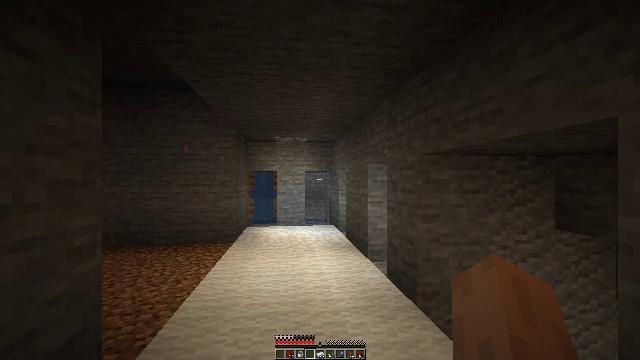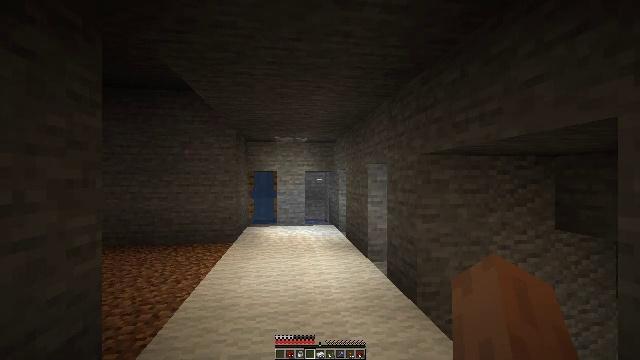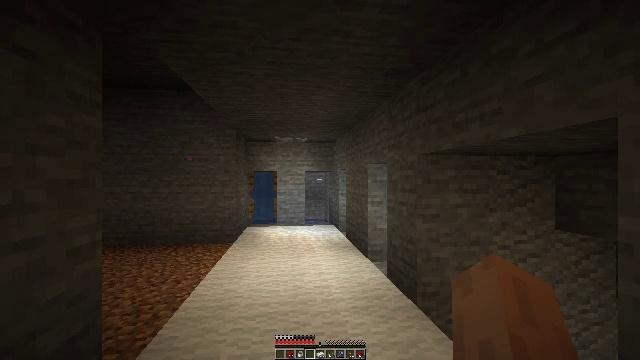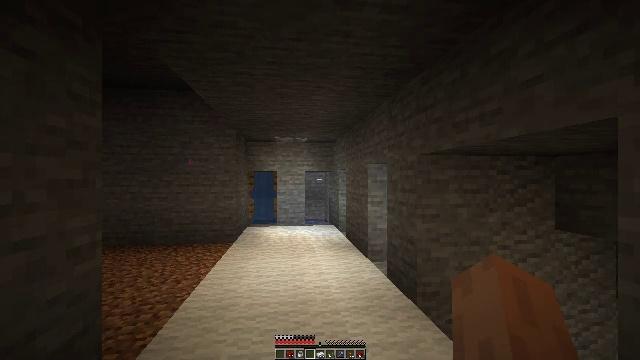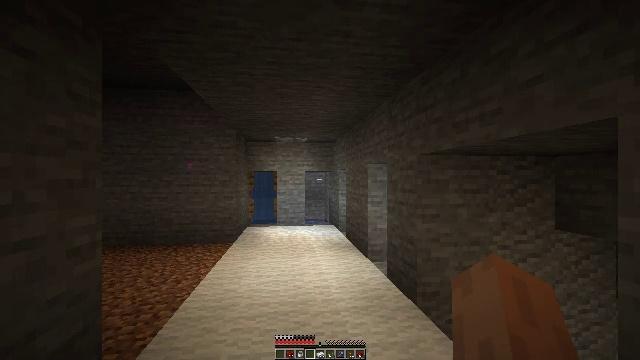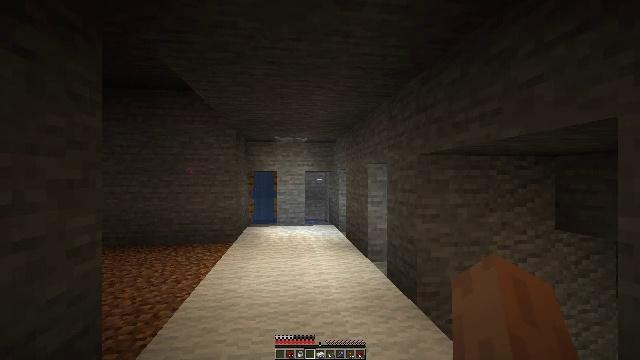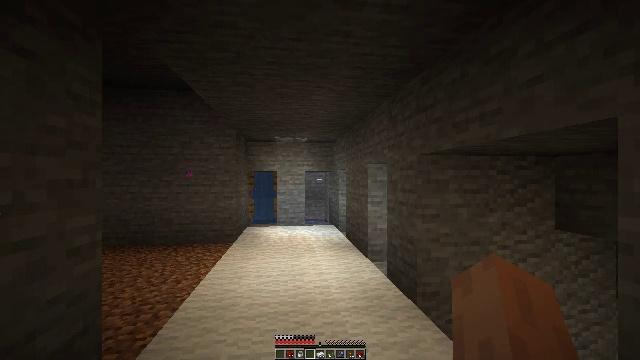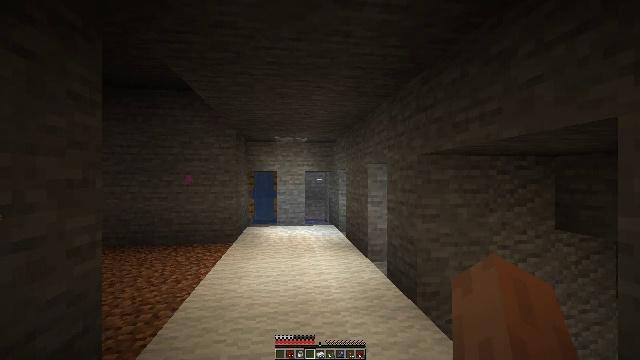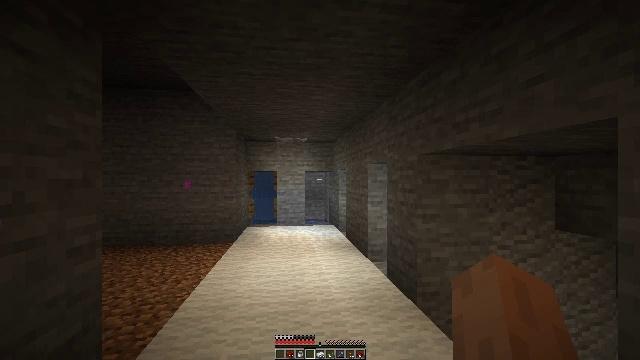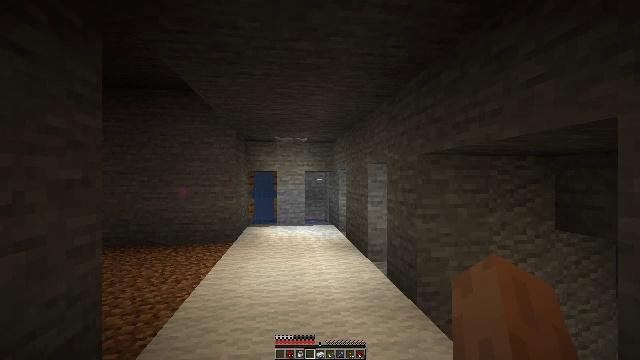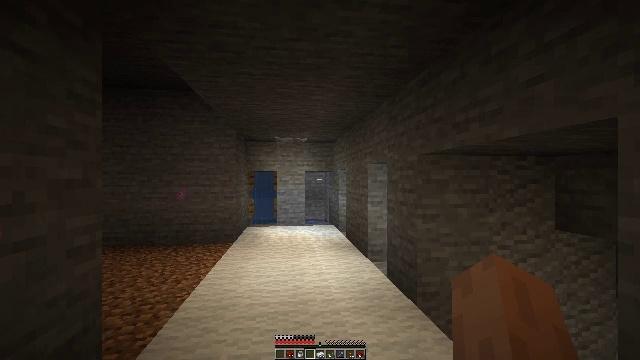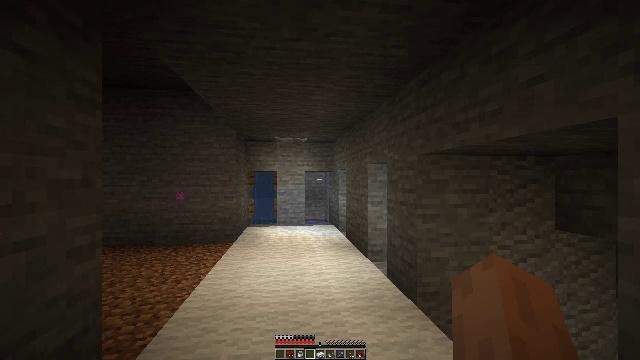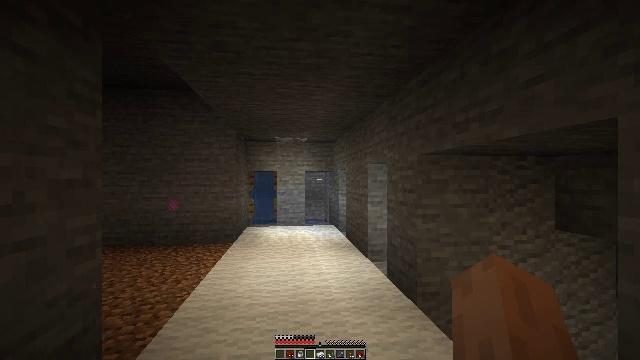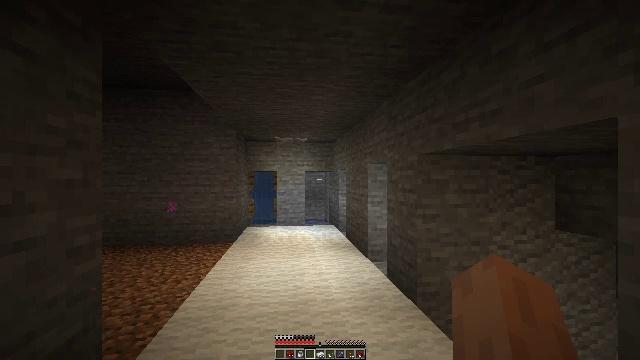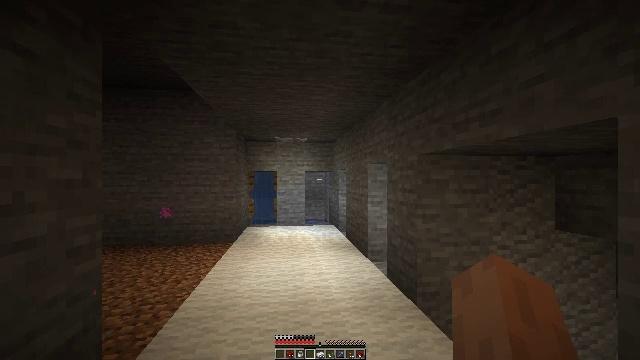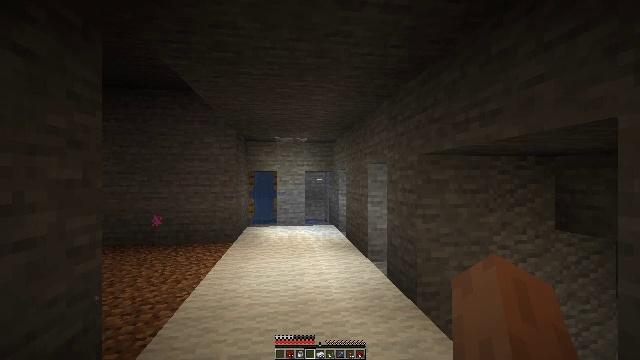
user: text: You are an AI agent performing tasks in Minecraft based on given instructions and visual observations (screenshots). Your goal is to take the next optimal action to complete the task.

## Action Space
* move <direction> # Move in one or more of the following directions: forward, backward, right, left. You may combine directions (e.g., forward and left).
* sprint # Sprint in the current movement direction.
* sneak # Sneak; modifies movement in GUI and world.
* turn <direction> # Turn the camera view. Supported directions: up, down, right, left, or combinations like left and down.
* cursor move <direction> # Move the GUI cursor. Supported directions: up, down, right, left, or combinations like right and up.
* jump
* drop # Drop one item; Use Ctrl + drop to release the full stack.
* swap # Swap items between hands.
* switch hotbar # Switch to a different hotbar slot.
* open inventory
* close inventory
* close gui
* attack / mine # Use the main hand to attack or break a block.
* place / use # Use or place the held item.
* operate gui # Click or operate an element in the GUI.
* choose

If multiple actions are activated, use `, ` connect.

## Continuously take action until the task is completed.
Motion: motion action
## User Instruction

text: Drop an iron ingot.
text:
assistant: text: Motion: no_op
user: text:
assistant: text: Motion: no_op
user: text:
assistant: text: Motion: no_op
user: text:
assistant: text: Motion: no_op
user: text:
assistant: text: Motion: no_op
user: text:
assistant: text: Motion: no_op
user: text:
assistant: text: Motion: no_op
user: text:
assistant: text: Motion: no_op
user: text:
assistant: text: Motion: no_op
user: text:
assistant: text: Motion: no_op
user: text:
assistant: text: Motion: no_op
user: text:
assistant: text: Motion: no_op
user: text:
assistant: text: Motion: no_op
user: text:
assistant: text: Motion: no_op
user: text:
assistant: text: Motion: no_op
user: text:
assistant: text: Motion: no_op
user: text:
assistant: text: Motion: no_op
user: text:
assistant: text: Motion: no_op
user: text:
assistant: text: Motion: no_op
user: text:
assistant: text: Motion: no_op
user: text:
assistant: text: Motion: no_op
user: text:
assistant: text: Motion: no_op
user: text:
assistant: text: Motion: no_op
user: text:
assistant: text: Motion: no_op
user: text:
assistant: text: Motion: no_op
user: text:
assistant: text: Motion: no_op
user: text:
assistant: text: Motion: no_op
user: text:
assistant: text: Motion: no_op
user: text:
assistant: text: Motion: no_op
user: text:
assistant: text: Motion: no_op